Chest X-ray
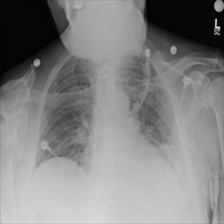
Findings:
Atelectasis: negative
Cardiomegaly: negative
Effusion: negative
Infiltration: negative
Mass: negative
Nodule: negative
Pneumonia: negative
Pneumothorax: negative
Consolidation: negative
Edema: negative
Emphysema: negative
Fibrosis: negative
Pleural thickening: negative
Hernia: negative